Field crop: tomato
Growth stage: 1
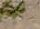
Species: portulaca